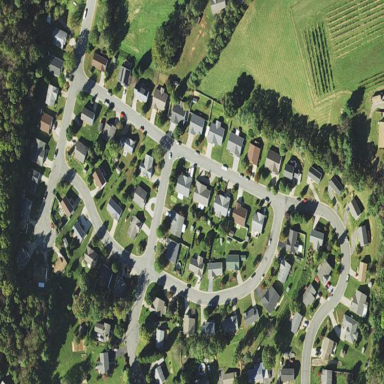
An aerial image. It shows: Residential area within neighborhood.